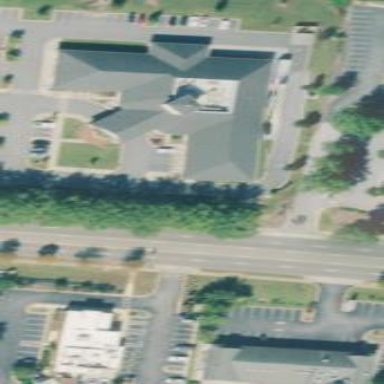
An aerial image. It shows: Clinic building offering healthcare services.